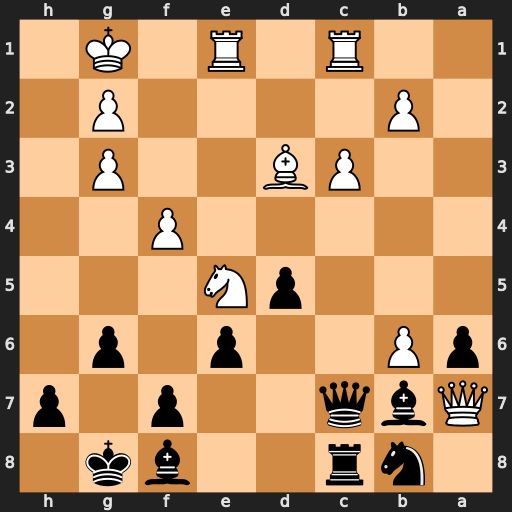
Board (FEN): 1nr2bk1/Qbq2p1p/pP2p1p1/3pN3/5P2/2PB2P1/1P4P1/2R1R1K1
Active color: b
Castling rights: -
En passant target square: -
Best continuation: Bc5+ Kh1 Bxb6 Qxb6 Qxb6